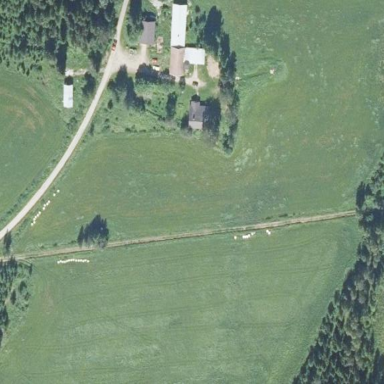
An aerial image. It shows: Farmyard area.